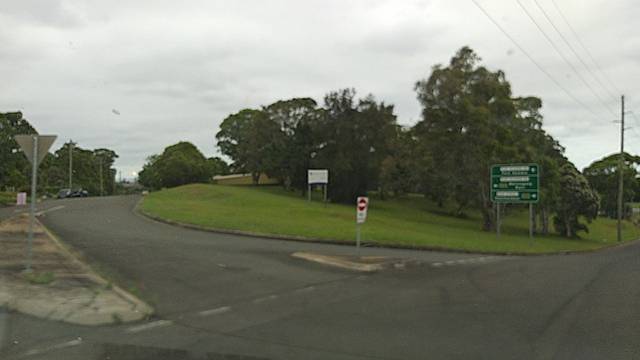
Region: Australia
Coordinates: -34.479, 150.883